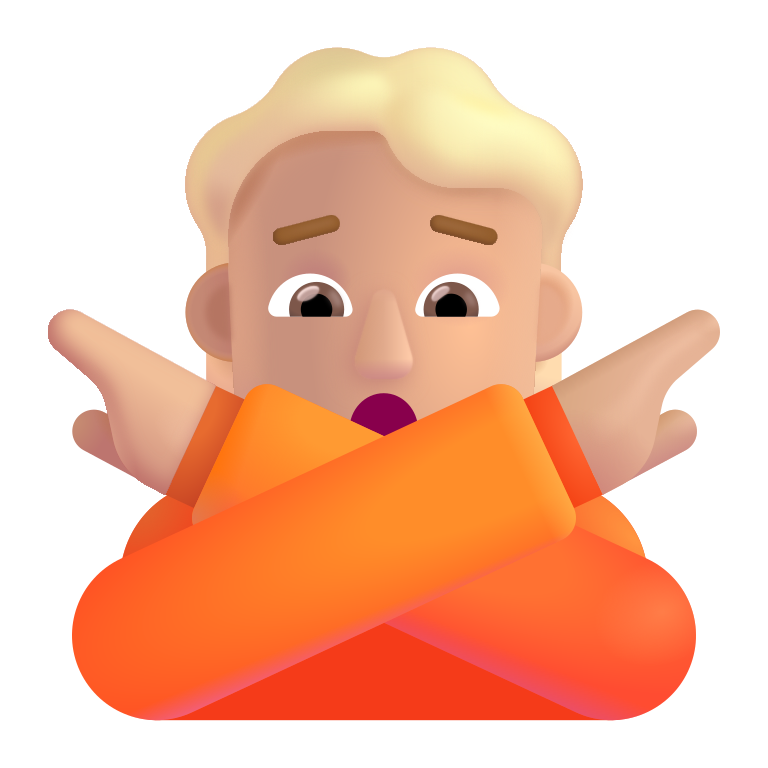
person gesturing no color  light